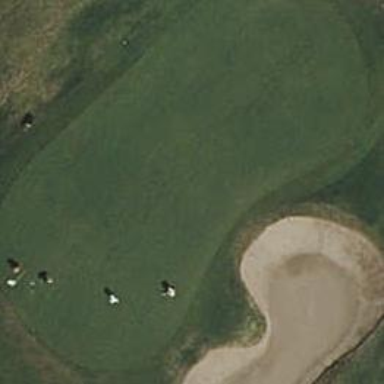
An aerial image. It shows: Golf green.